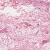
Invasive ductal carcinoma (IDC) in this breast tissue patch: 0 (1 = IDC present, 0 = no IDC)